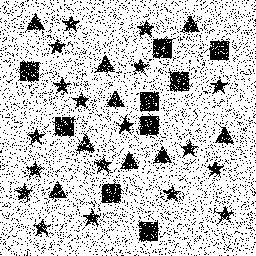
Squares: 9
Triangles: 9
Stars: 18
Total shapes: 36